Question: What is the measurement shown in the image?
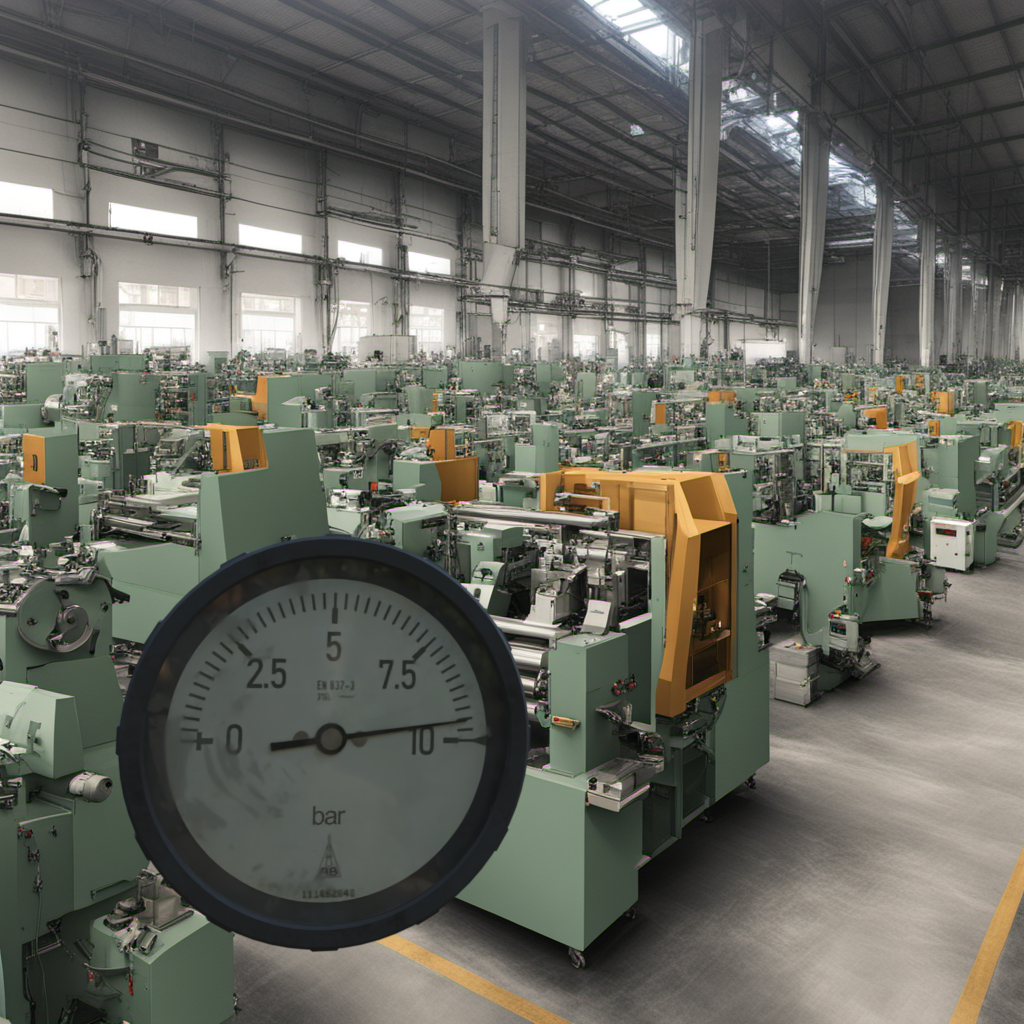
Answer: The result is 9.37
Question: What is the reading range of this measurement?
Answer: The range is from 0 to 10
Question: What is the minimum and maximum value range of this measurement?
Answer: The minimum value is 0 and the maximum value is 10